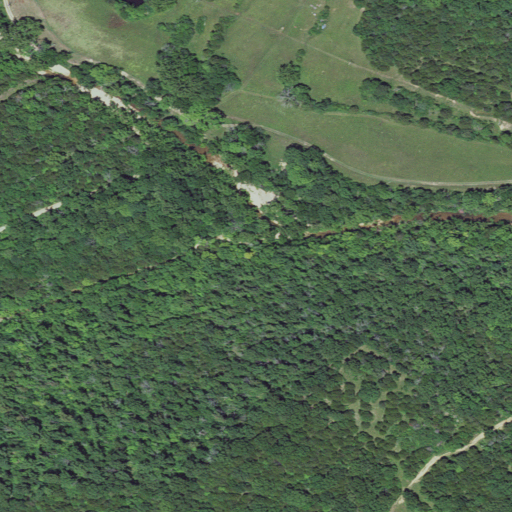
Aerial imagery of valley in Missouri named Black Stump Hollow containing deciduous forest, mixed forest, pasture, open development, and evergreen forest